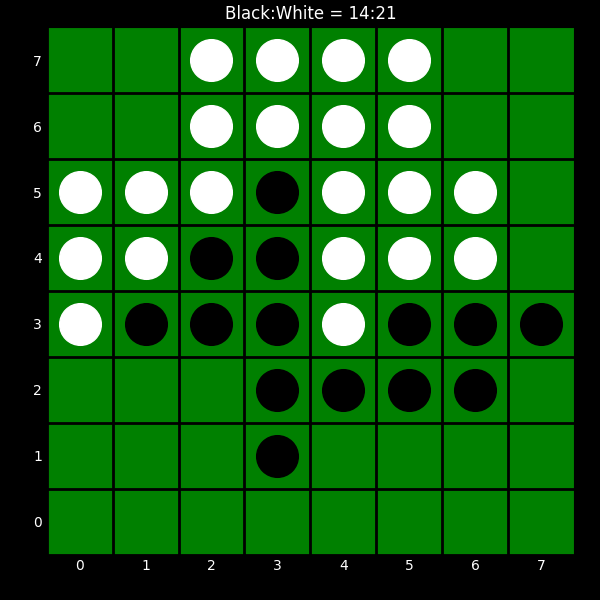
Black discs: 14
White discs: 21